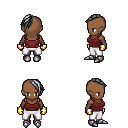
a pixel art fantasy rpg character, female body template, human, dark skin, maroon pirate shirt, white pants, gray long mohawk hairstyle, gold gloves, metal boots, four views (front, back, left, right), 2x2 character sprite sheet, small pixel art, hard edges, no anti-aliasing